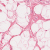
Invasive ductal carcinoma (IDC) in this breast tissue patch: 0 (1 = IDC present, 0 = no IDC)